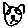
Label: cat